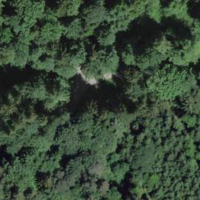
EUNIS habitat code: 44
Species observed at this site:
Allium ursinum